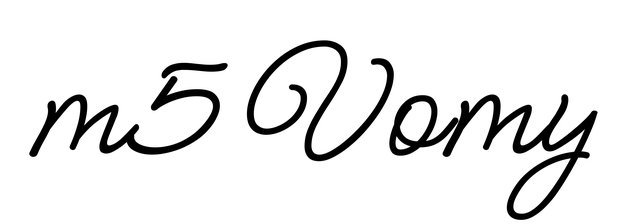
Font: MeowScript-Regular